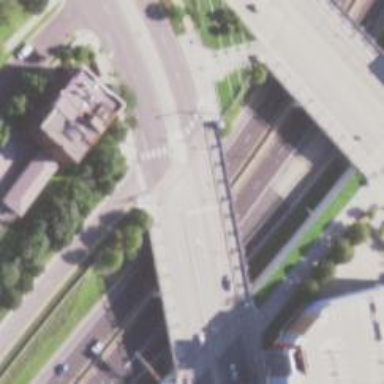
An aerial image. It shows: Bridge on motorway link.